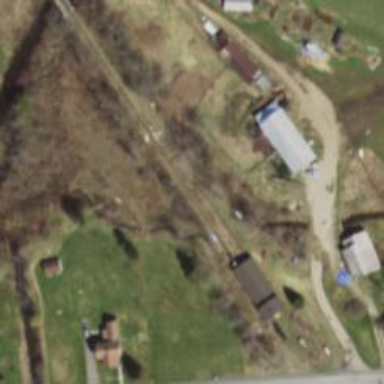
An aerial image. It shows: Narrow-gauge railway.